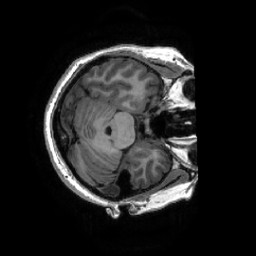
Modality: T1w
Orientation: axial
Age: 30
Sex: female
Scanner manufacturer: ge
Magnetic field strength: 3 T
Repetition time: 0.0073 s
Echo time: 0.003 s